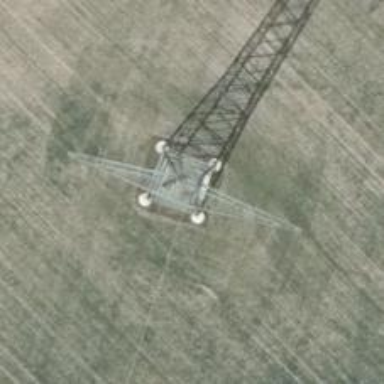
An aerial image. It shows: Towering power structure.